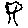
Label: tree